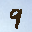
Label: 9